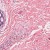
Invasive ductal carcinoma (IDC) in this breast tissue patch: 0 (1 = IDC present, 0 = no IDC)